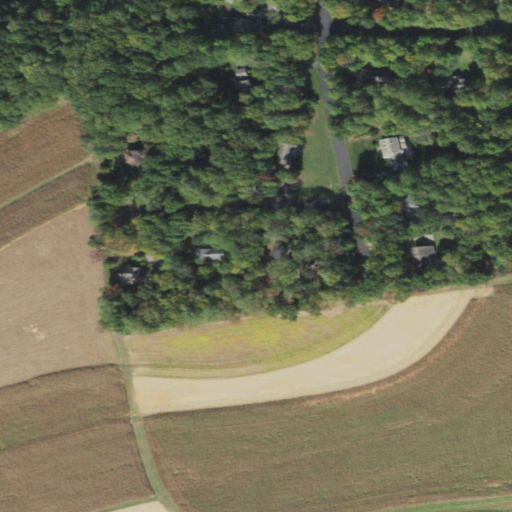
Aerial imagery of mountain in Pennsylvania named Red Hill containing cultivated crops, open development, deciduous forest, mixed forest, low intensity development, shrub, and high intensity development